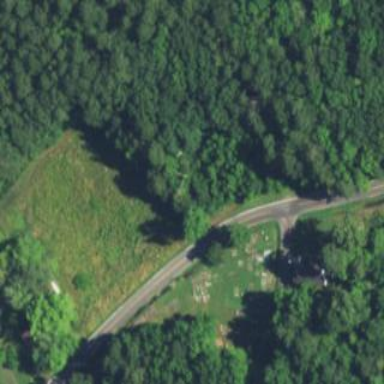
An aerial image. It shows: Grave yard.